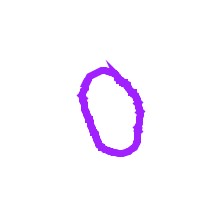
Shape: circle